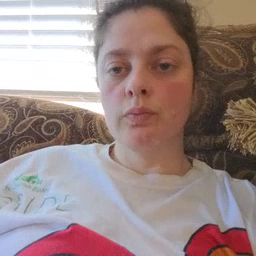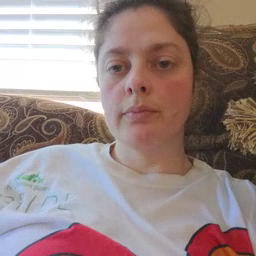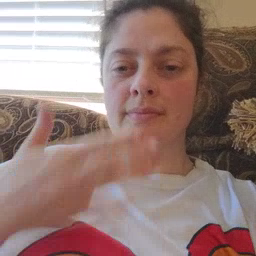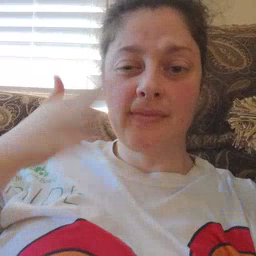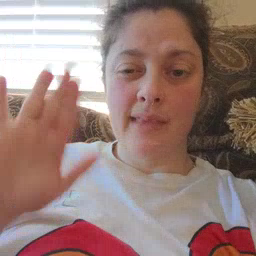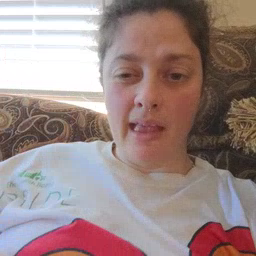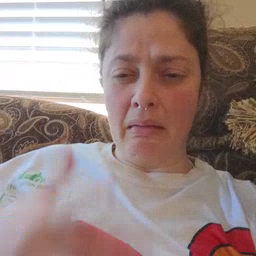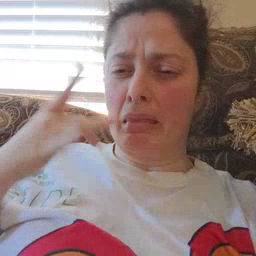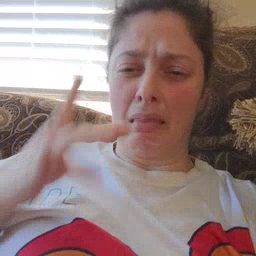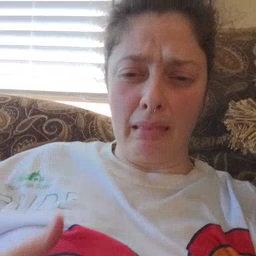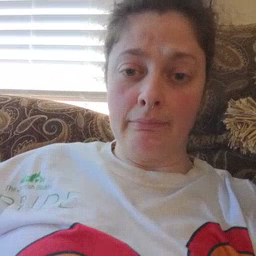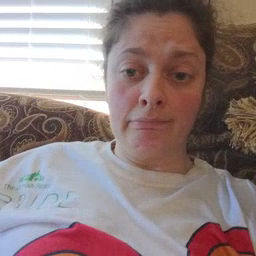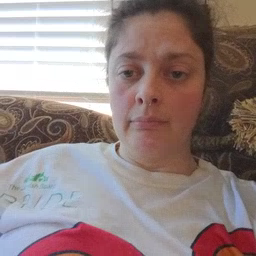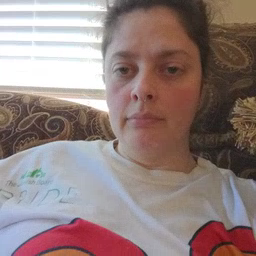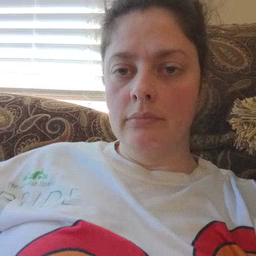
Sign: bad